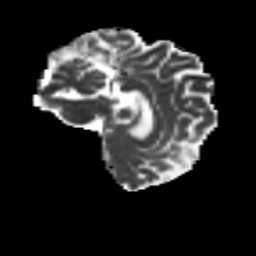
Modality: MD
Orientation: sagittal
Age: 18
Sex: male
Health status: healthy
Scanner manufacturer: siemens
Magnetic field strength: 3 T
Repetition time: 8.6 s
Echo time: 0.095 s